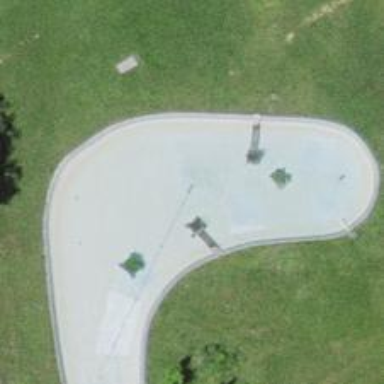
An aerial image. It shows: Beautiful fountain.